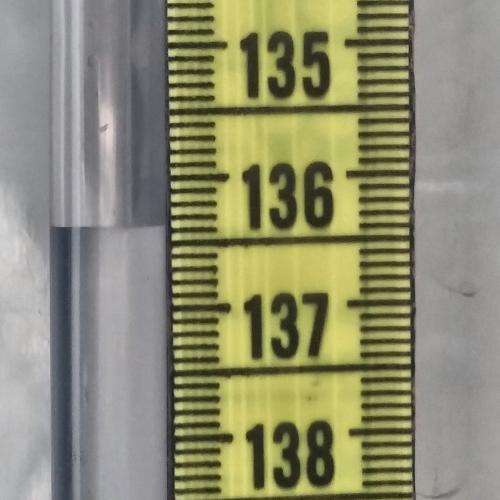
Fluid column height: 136.4 cm